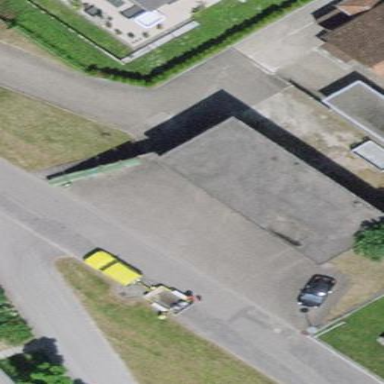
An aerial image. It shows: Group of garages.